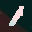
Label: 1